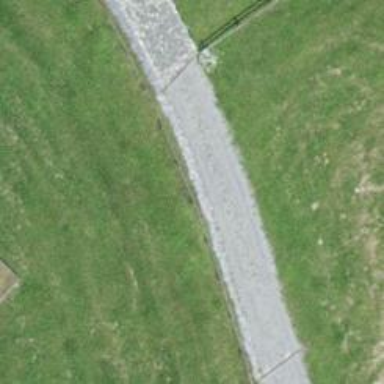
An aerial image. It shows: Gravel track with grade2 quality.